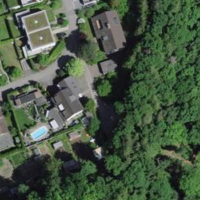
EUNIS habitat code: 55
Species observed at this site:
Ajuga reptans